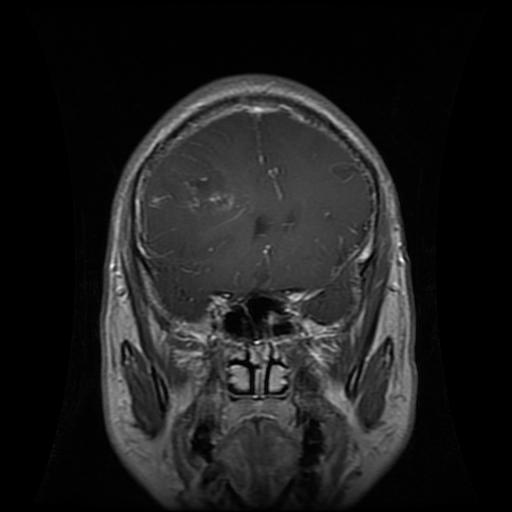
Label: glioma